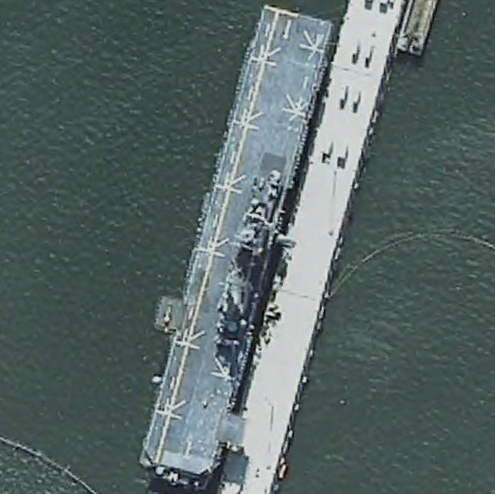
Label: assault